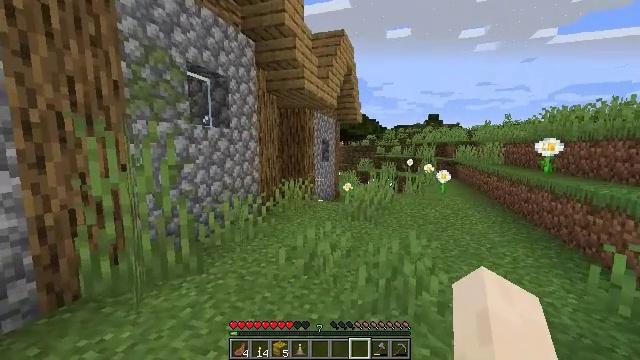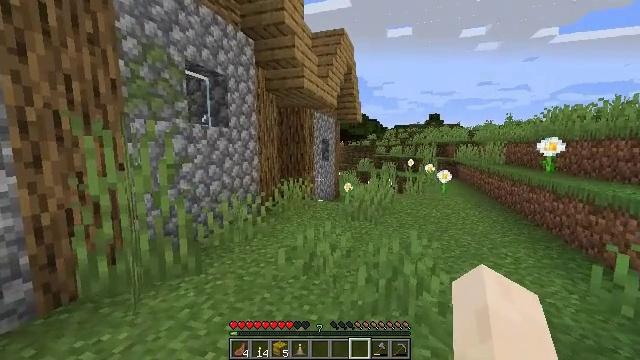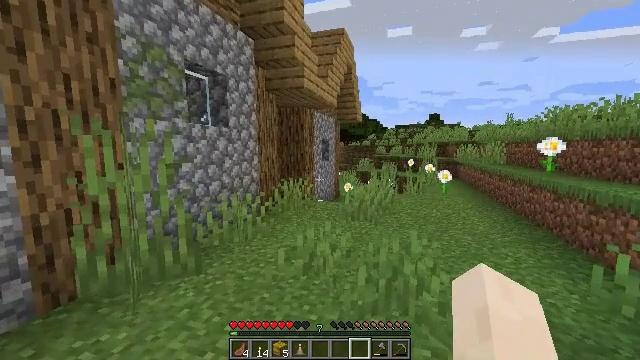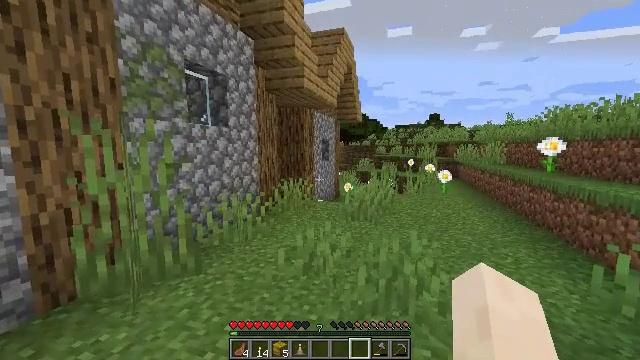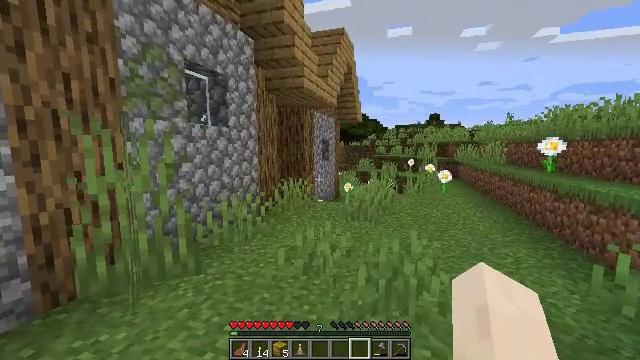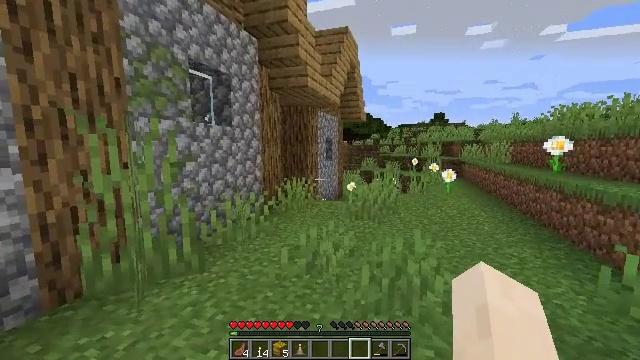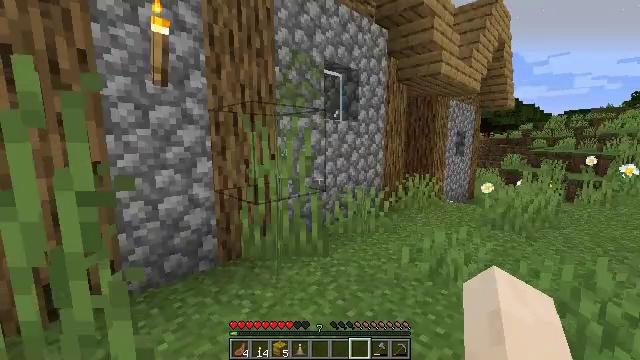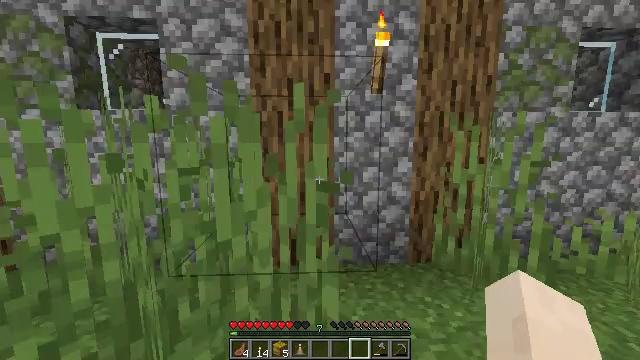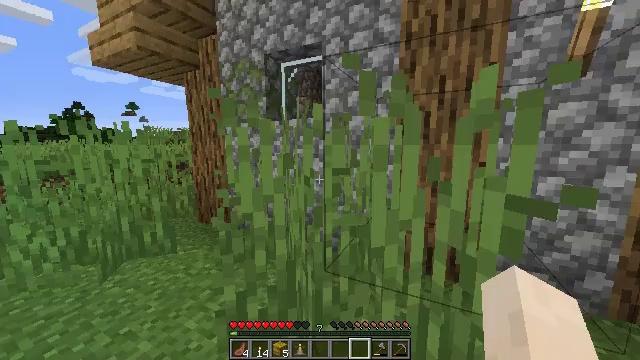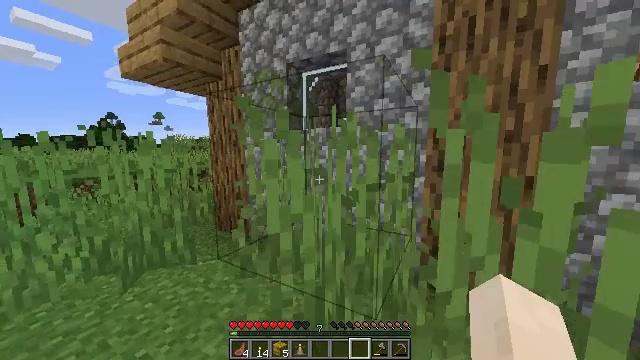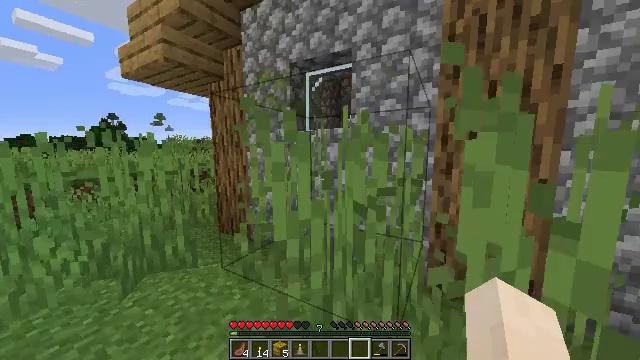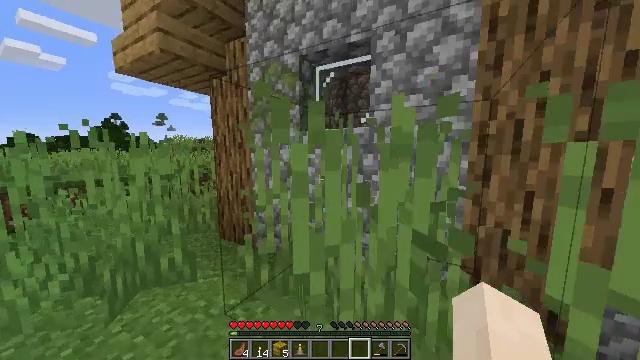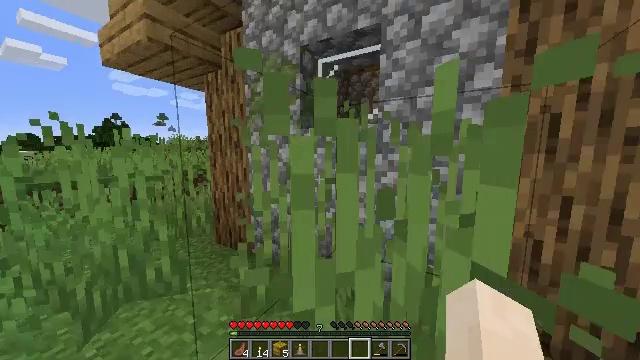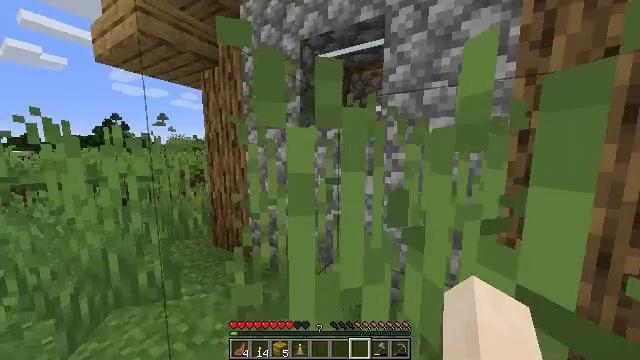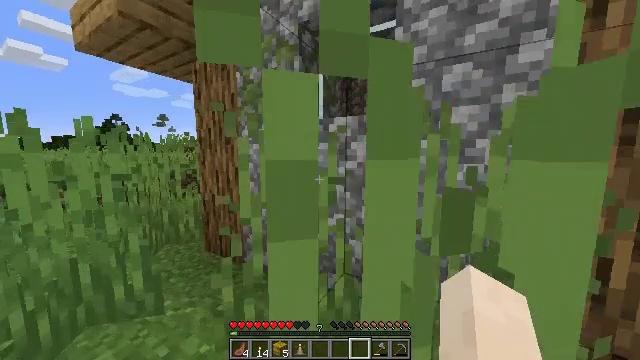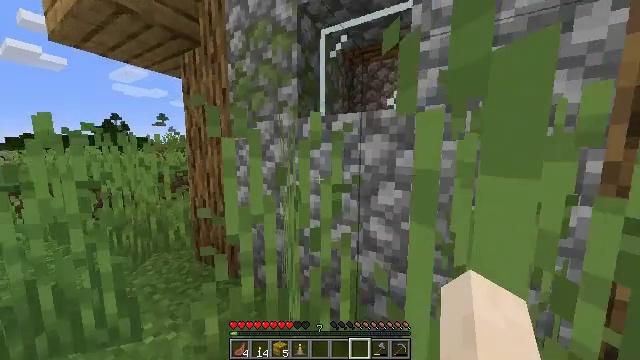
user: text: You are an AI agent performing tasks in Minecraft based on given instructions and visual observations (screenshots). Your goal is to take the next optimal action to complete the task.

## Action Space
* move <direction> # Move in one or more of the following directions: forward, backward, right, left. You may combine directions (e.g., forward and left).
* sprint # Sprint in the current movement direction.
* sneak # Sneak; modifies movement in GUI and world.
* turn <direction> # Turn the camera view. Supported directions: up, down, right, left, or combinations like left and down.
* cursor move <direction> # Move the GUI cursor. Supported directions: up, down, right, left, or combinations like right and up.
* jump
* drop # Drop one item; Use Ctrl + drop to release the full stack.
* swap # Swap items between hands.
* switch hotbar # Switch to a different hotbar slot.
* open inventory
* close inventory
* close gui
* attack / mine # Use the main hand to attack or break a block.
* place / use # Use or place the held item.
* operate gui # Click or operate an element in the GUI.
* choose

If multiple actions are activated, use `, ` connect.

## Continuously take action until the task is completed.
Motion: motion action
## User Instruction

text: Get a dark oak pressure plate at the crafting table using dark oak planks.
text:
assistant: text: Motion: no_op
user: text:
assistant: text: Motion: no_op
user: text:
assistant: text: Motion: no_op
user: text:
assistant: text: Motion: no_op
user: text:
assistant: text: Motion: no_op
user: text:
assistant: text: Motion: move forward and move left, sprint, turn left and down
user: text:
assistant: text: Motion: move forward and move left, sprint, turn left
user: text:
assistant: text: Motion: move forward and move left, sprint, turn left
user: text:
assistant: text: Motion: move forward and move left, sprint, turn left and up
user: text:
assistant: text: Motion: move forward and move left, sprint
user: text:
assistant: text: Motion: move forward, sprint
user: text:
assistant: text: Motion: move forward, sprint
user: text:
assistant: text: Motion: move forward, sprint
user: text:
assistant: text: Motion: move forward, sprint
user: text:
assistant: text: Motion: move forward, sprint
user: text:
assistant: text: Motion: move forward and move left, sprint
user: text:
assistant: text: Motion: move forward and move left, sprint
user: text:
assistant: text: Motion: move forward and move left, sprint
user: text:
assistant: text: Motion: move forward and move left, sprint
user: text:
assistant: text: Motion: move forward and move left, sprint
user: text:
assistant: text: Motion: move forward and move left, sprint
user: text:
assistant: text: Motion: move forward and move left, sprint
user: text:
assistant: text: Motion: move forward and move left, sprint
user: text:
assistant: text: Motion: move forward and move left, sprint
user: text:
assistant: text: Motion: move forward and move left, sprint
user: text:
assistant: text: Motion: move forward and move left, sprint
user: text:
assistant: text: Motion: move forward and move left, sprint
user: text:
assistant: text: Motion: move forward and move left, sprint
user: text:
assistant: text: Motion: move forward, sprint
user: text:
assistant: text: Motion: move forward, sprint